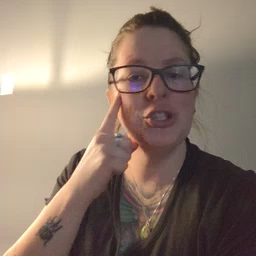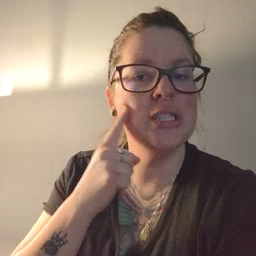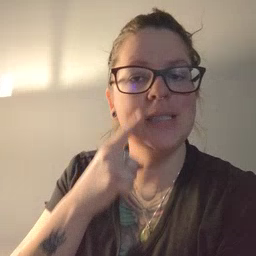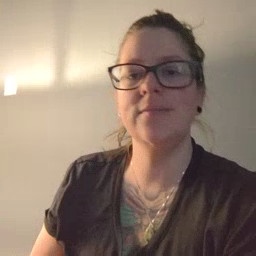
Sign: cheek